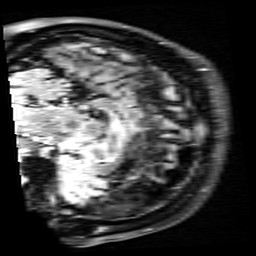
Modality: FLAIR
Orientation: sagittal
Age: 48
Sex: female
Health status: healthy
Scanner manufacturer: siemens
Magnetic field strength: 3 T
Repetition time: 9 s
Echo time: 0.088 s